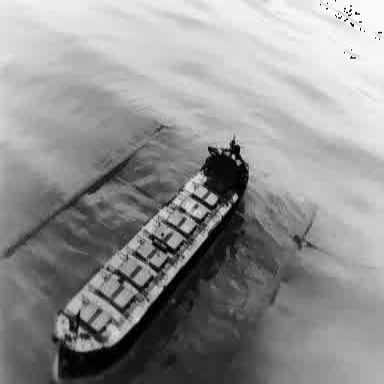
There is a liner in the infrared image.